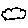
Label: cloud